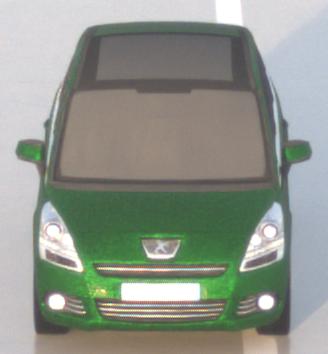
Make: Peugeot
Model: 5008 120 VTi
Detailed model: 5008 (I) Van
Model produced from: 2009/10
Model produced until: 2011/07
Doors: 5
Color: green
Road condition: wet road
Daytime: sunrise or sunset
Contrast: low contrast